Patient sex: M
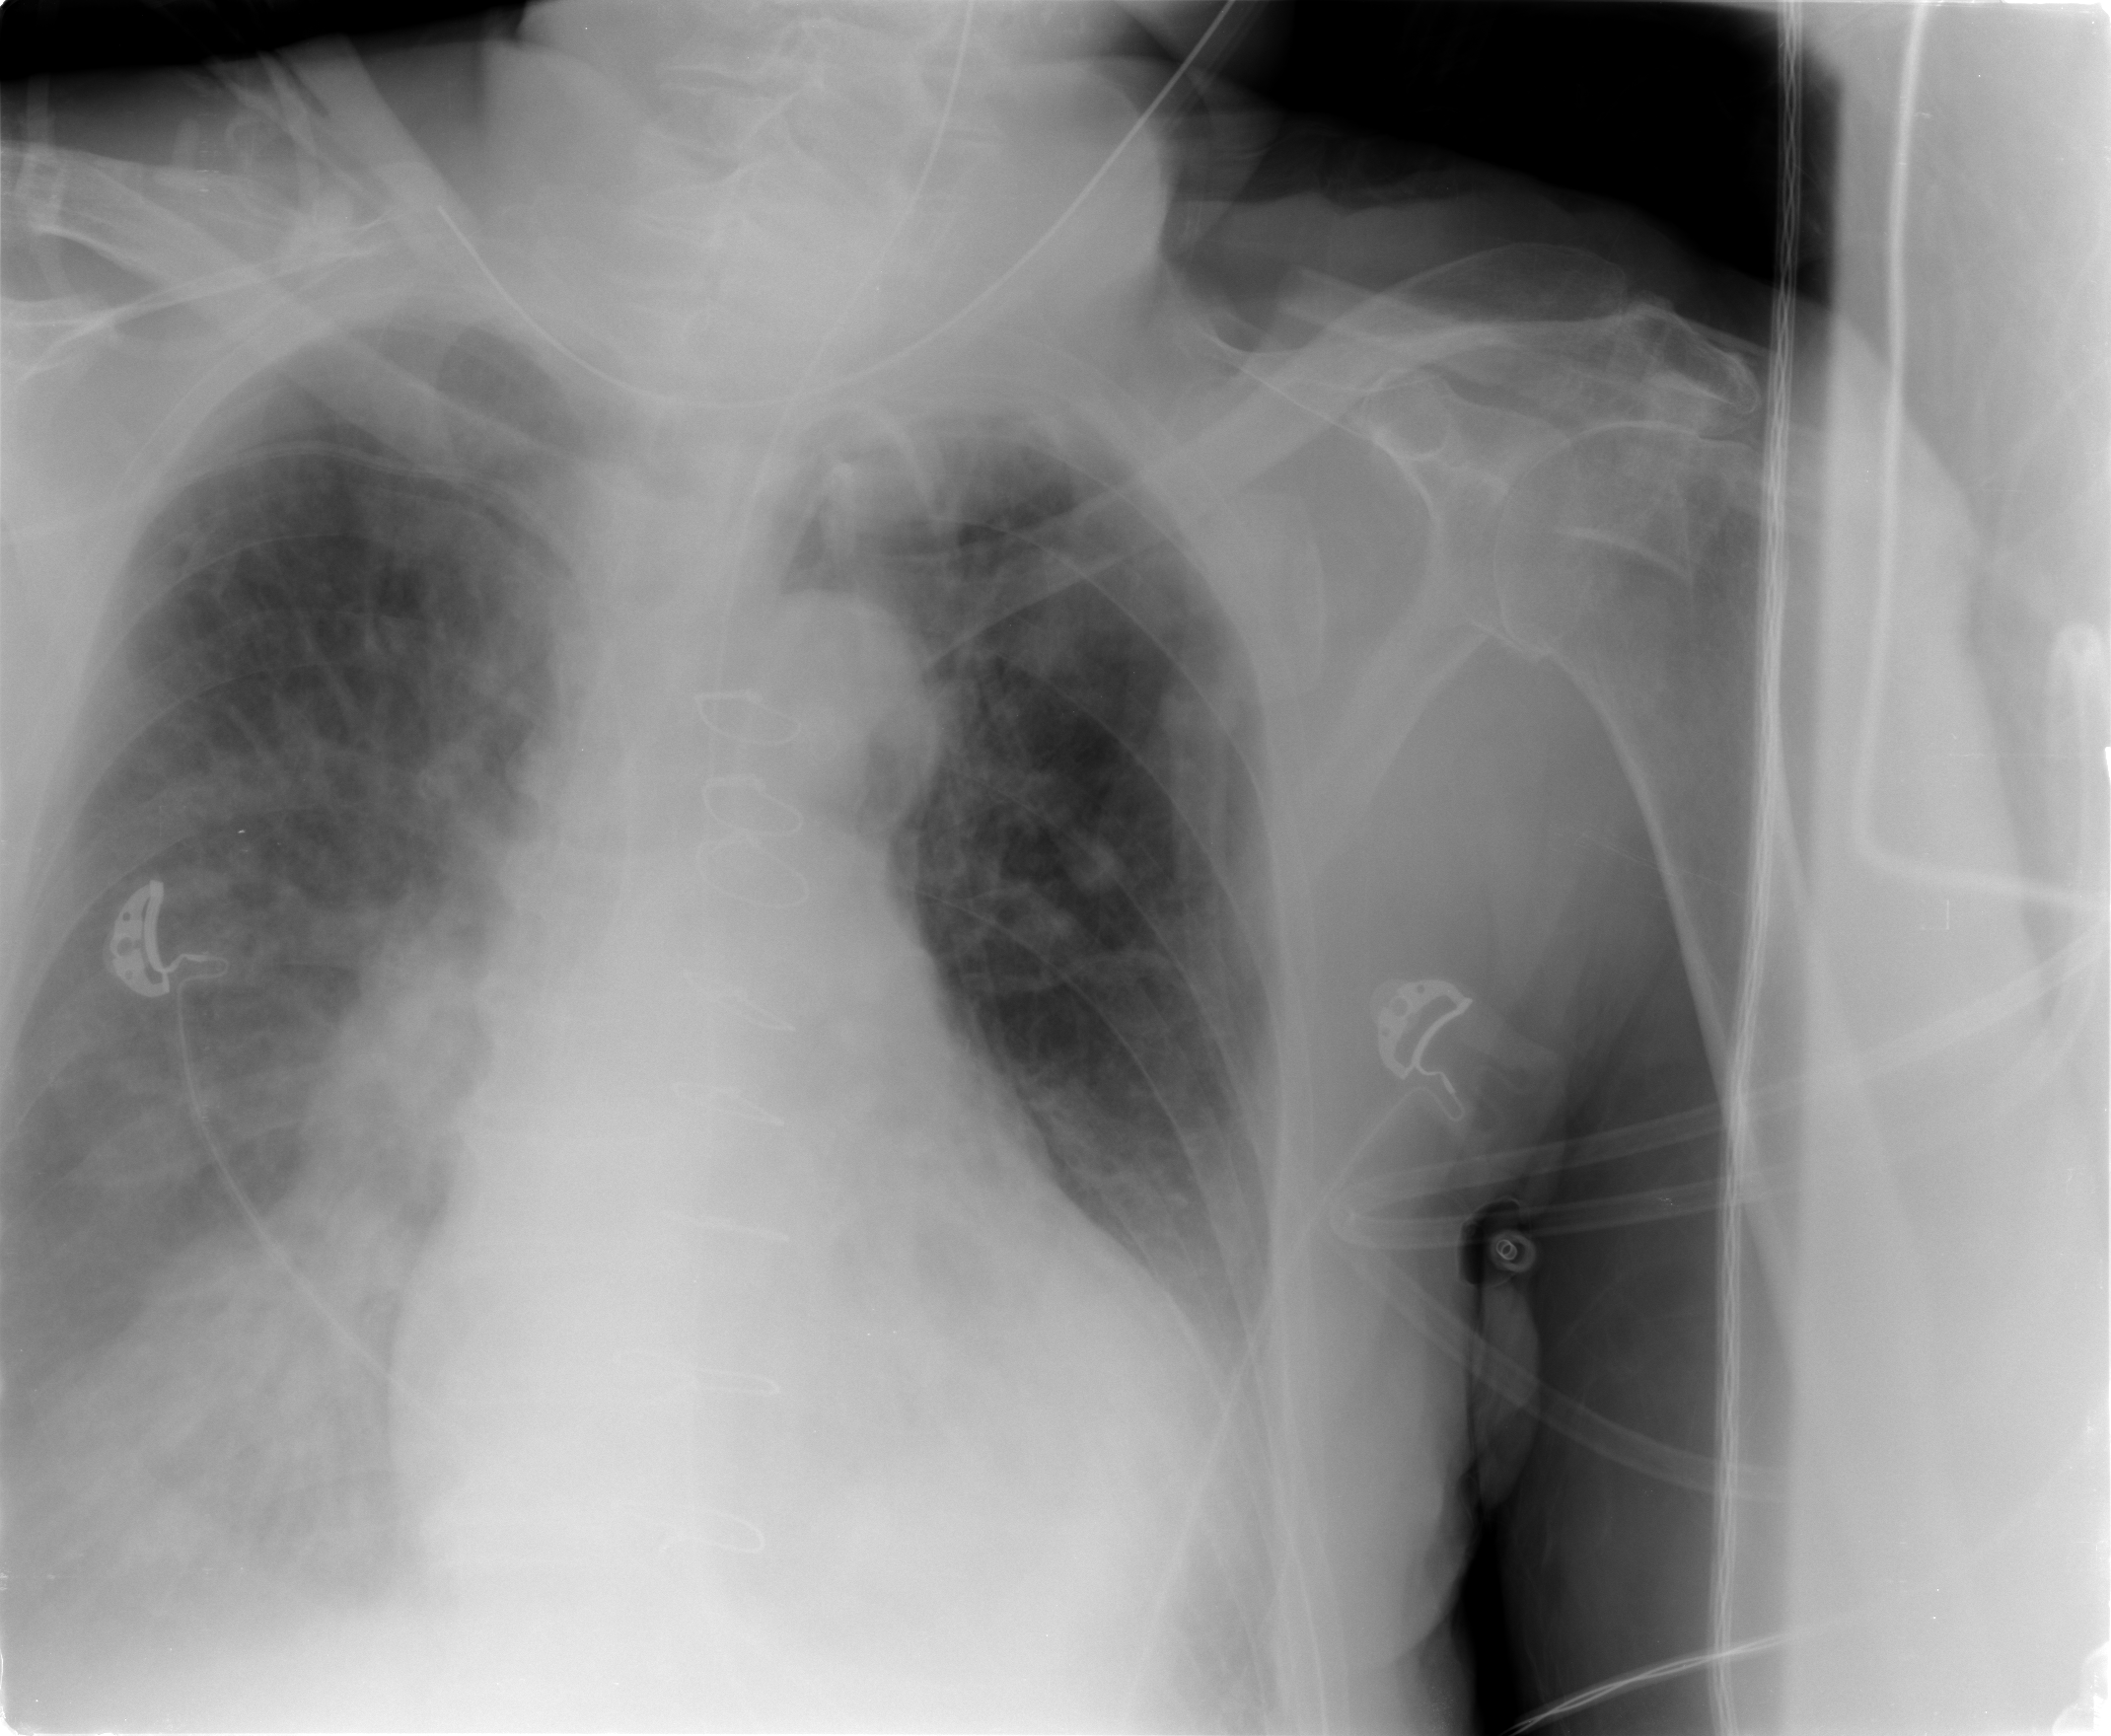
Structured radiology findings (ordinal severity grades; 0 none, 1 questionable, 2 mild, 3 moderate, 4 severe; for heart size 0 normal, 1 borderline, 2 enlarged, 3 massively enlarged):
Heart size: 2
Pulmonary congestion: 2
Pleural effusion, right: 3
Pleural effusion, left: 2
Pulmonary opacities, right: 3
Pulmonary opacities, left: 2
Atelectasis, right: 2
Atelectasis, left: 2